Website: lowes
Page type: newsletter-management
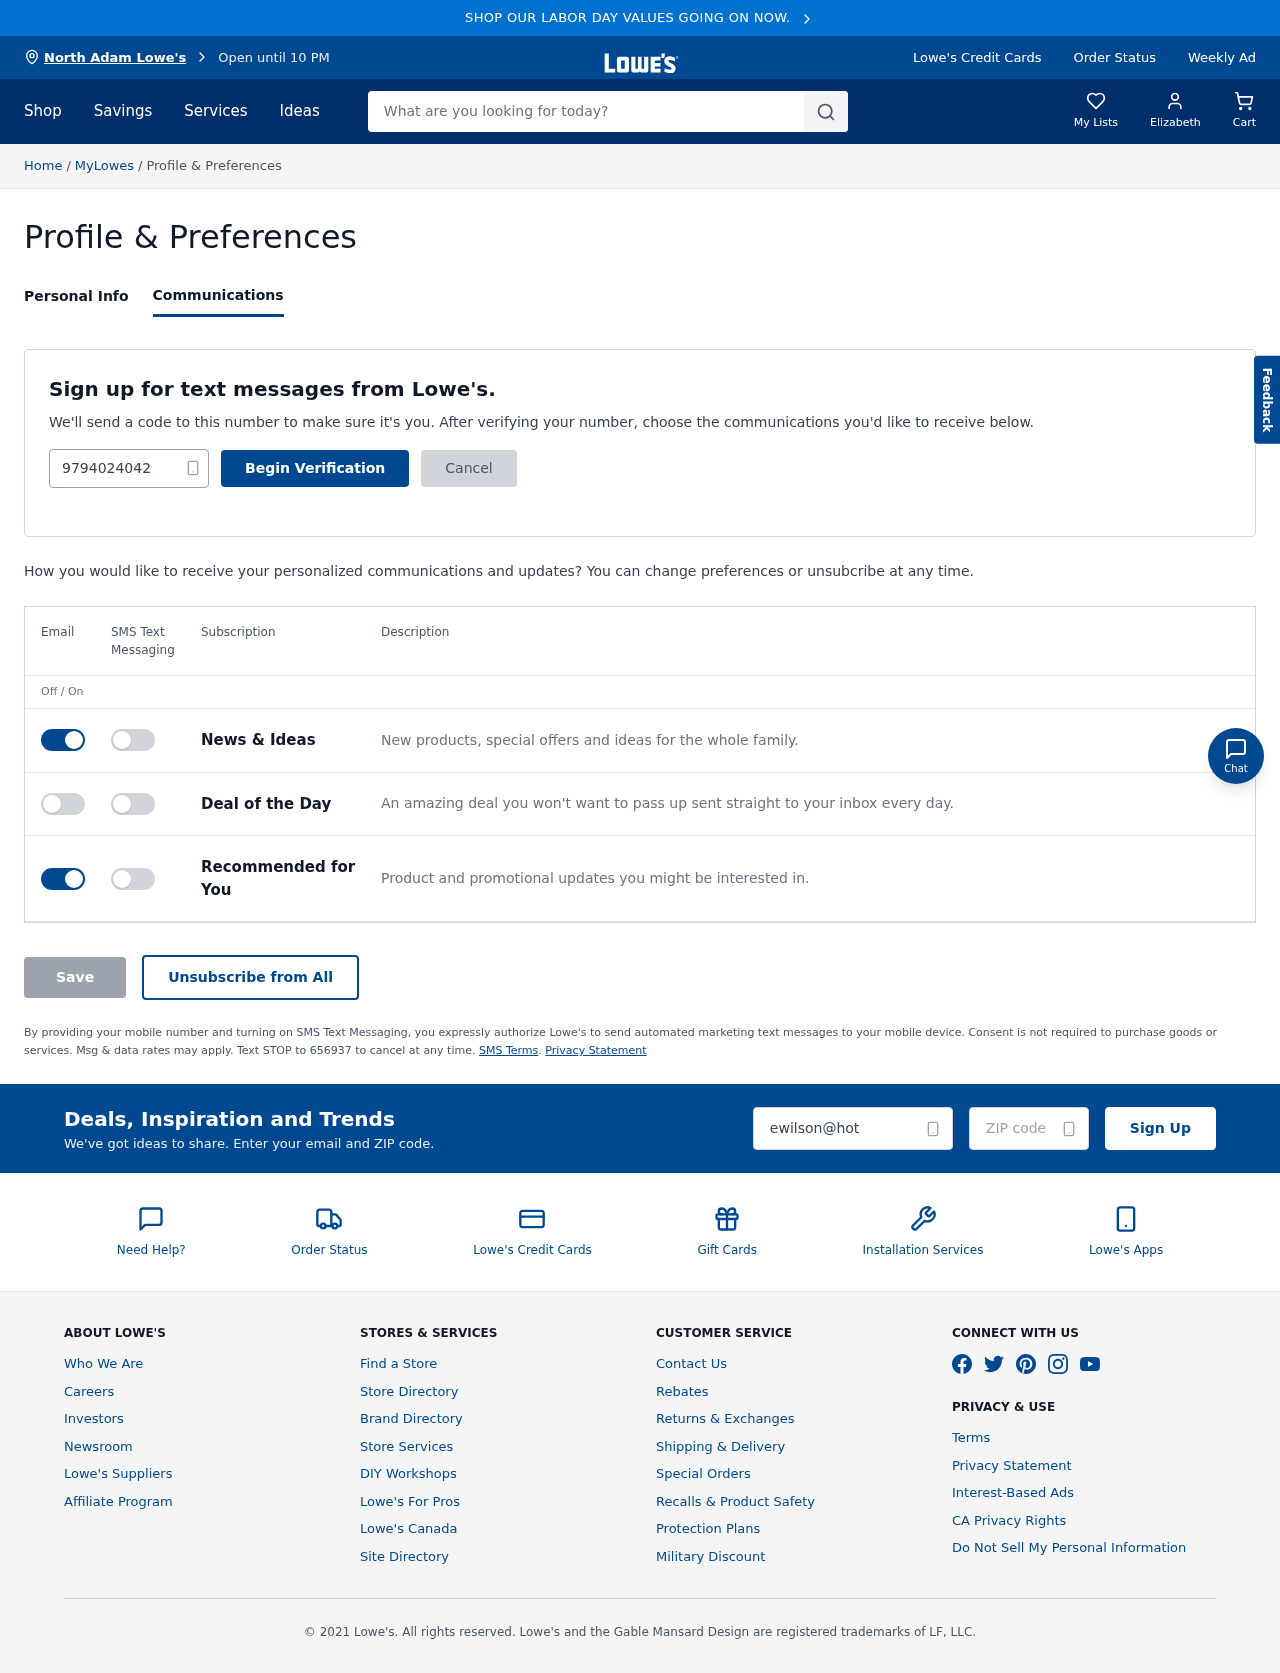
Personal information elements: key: PII_CITY
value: North Adam Lowe's
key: PII_EMAIL
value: ewilson@hotmail.com
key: PII_FIRSTNAME
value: Elizabeth
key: PII_PHONE
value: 9794024042
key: PII_POSTCODE
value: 48302
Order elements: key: ORDER_NUM_ITEMS
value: Cart
Search elements: key: HEADER_SEARCH
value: What are you looking for today?